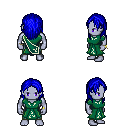
a pixel art fantasy rpg character, male body template, dark elf, purple skin, sash dress, teal pants, blue long hairstyle, bracelets, four views (front, back, left, right), 2x2 character sprite sheet, small pixel art, hard edges, no anti-aliasing